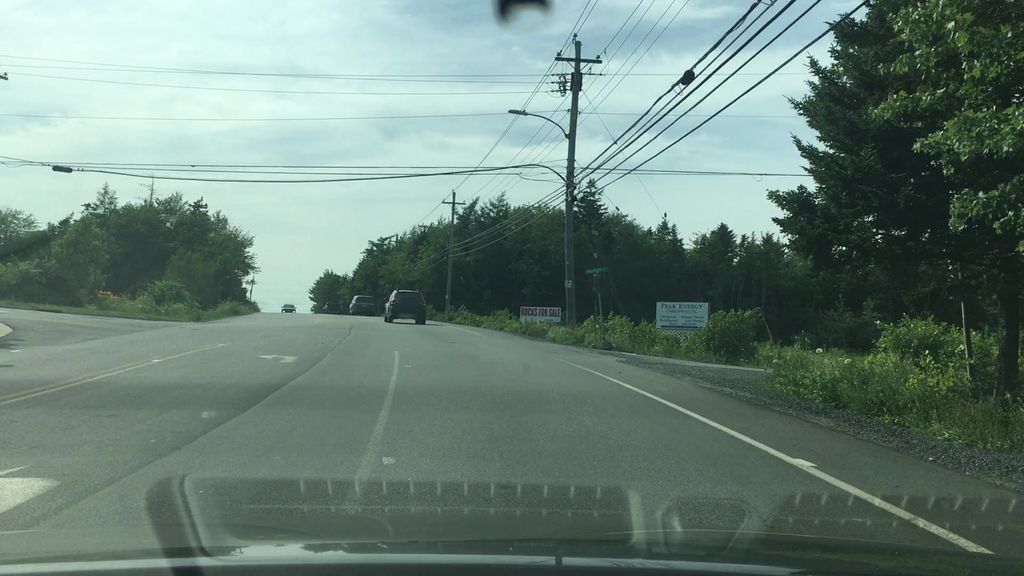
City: halifax